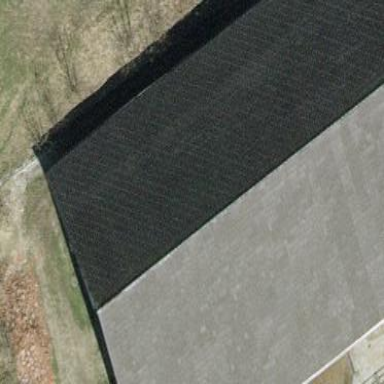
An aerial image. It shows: Barn.